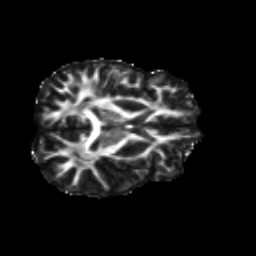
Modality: FA
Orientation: axial
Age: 21
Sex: male
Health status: healthy
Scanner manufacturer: siemens
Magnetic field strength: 3 T
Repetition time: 8.6 s
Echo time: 0.095 s